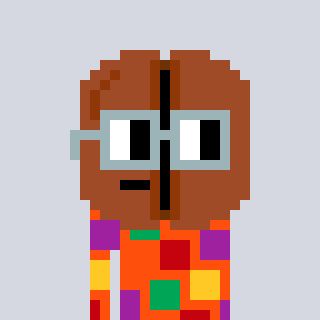
a pixel art character with square dark gray glasses, a coffeebean-shaped head and a orange-colored body on a cool background